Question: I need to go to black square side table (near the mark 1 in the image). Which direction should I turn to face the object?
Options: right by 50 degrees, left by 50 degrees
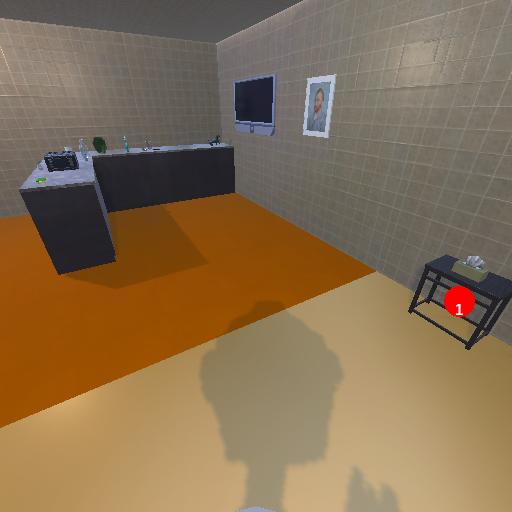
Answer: right by 50 degrees